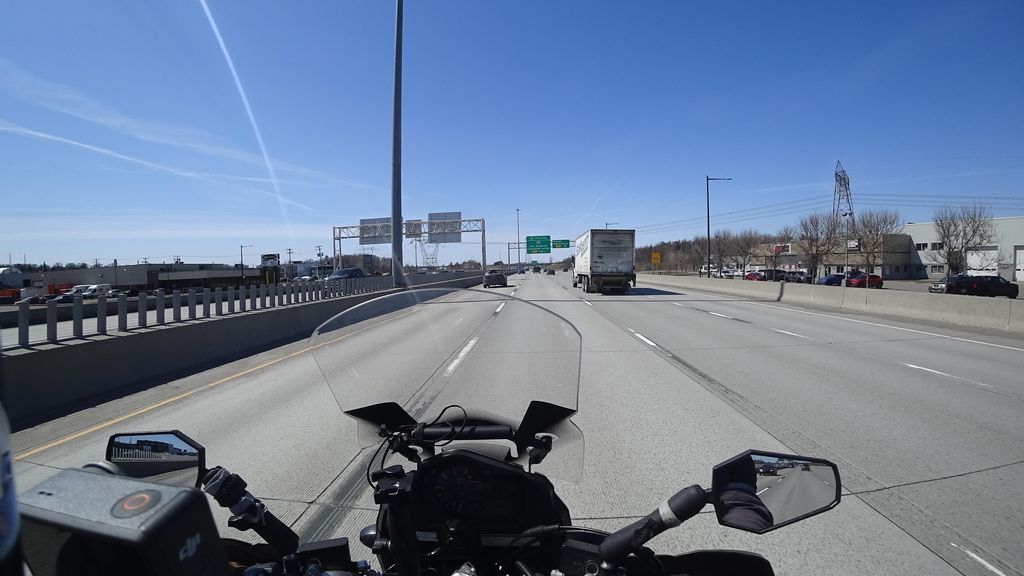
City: quebec_city